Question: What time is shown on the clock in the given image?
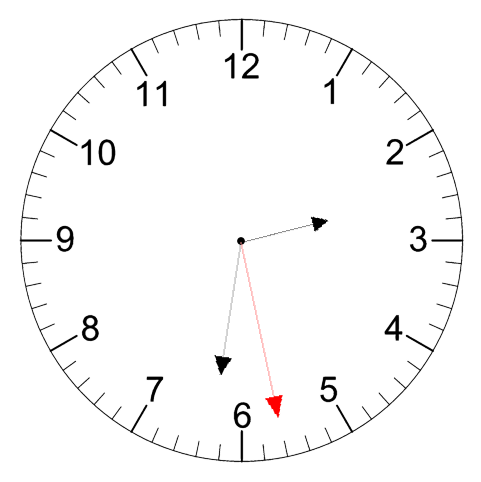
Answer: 02:31:28